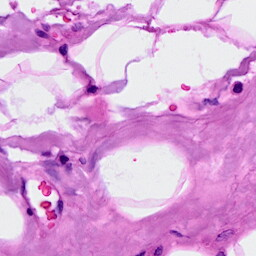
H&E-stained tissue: Breast